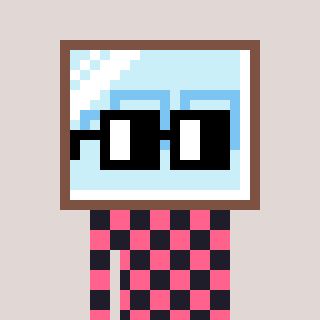
a pixel art character with square black glasses, a mirror-shaped head and a grayscale-colored body on a warm background